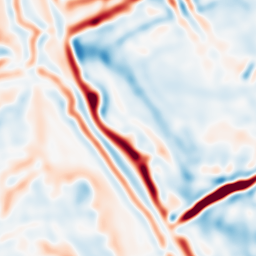
Category: multiscale
Decomposition family: log
Decomposition parameters: sigma: 5
Upsampling method: cubic_mitchell
Upsampling parameters: scale: 4
Upsampling scale: 4